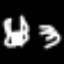
Label: angel